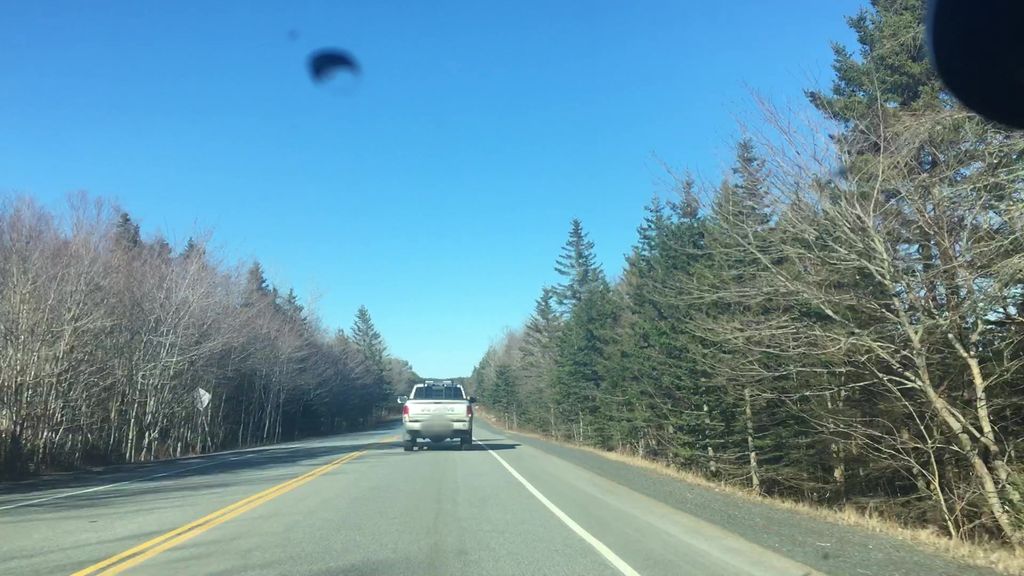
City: halifax